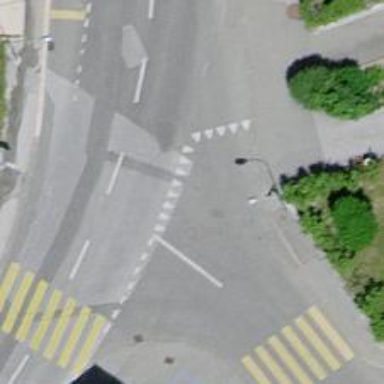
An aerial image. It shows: Sidewalk along the footway.